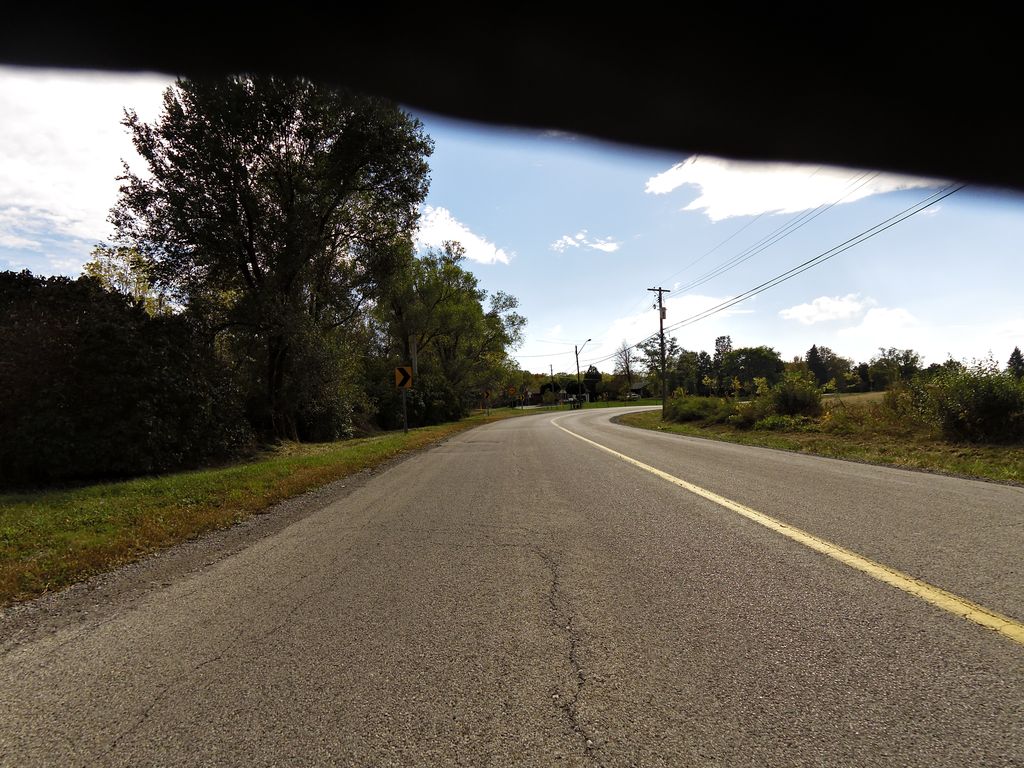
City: hamilton